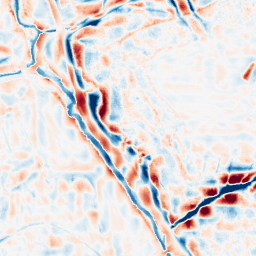
Category: wavelet
Decomposition family: wavelet_dwt
Decomposition parameters: wavelet: sym4
level: 4
Upsampling method: quintic
Upsampling parameters: scale: 2
Upsampling scale: 2